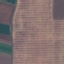
Land use / land cover class: AnnualCrop